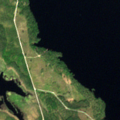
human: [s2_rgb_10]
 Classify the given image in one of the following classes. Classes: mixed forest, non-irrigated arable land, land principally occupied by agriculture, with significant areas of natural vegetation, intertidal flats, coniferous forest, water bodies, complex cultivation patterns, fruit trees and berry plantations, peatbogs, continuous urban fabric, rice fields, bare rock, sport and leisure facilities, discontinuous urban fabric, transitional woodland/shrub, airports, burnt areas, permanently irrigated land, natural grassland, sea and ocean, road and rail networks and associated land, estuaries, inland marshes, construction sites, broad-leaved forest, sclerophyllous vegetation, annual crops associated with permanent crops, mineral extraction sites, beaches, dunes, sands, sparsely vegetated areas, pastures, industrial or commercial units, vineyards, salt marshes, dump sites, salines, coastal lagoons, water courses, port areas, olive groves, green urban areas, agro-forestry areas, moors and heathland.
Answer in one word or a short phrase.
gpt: coniferous forest, peatbogs, water bodies